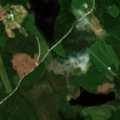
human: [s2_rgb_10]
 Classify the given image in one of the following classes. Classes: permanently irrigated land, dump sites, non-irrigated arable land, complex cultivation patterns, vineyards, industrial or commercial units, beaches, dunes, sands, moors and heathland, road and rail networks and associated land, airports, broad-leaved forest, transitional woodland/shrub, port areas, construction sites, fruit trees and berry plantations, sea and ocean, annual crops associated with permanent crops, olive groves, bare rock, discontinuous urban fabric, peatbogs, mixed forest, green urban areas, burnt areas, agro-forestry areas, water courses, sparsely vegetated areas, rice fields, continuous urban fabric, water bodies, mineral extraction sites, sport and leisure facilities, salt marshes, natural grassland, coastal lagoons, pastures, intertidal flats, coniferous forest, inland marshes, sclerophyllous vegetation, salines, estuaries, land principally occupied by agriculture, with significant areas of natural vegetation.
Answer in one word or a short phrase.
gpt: land principally occupied by agriculture, with significant areas of natural vegetation, coniferous forest, mixed forest, transitional woodland/shrub, water bodies